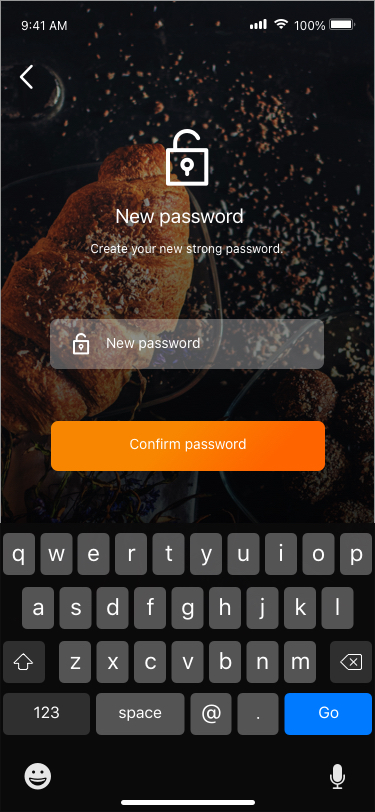
Text in this UI design:
100%
9:41 AM
New password
Create your new strong password.
New password
Confirm password